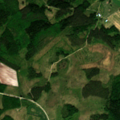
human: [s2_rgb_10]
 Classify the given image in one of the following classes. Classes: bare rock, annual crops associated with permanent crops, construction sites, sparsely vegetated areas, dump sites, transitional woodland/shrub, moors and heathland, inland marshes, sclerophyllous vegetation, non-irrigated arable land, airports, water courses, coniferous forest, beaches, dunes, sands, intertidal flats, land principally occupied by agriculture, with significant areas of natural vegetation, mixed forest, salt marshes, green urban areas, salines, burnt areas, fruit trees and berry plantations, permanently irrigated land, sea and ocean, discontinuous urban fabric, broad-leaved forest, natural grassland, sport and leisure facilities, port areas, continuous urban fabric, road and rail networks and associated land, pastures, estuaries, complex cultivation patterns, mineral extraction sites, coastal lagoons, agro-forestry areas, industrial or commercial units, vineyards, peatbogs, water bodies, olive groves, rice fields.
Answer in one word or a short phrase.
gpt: non-irrigated arable land, land principally occupied by agriculture, with significant areas of natural vegetation, coniferous forest, mixed forest, transitional woodland/shrub